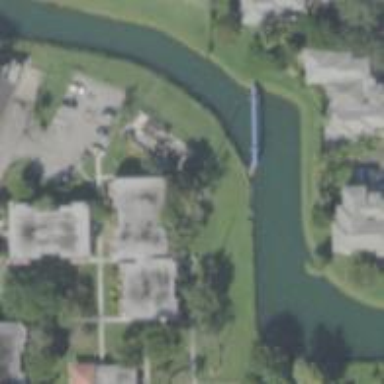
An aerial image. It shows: Canal.